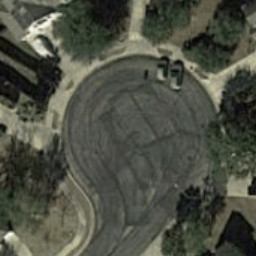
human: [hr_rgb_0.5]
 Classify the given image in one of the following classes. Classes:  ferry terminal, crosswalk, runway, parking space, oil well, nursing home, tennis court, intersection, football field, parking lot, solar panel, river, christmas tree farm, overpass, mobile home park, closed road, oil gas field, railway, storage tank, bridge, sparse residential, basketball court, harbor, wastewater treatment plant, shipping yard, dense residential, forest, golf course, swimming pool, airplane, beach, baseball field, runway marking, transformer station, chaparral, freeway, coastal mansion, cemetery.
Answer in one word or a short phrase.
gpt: closed road